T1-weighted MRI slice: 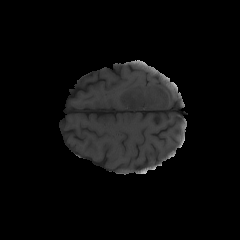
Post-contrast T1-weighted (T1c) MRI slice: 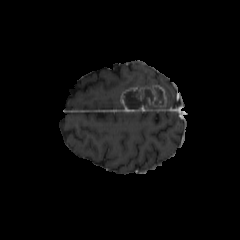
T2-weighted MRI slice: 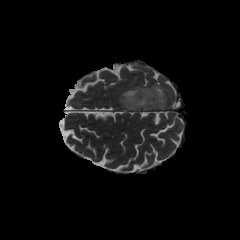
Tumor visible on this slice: yes